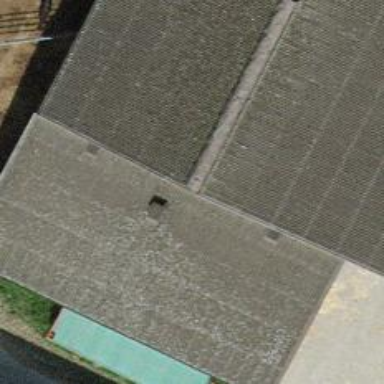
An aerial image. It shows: Farm auxiliary building.